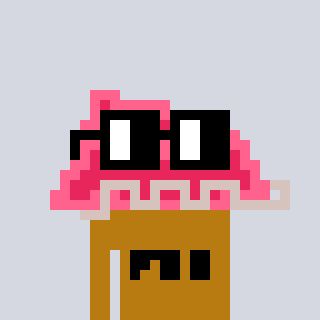
a pixel art character with square black glasses, a retainer-shaped head and a gold-colored body on a cool background